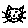
Label: cat